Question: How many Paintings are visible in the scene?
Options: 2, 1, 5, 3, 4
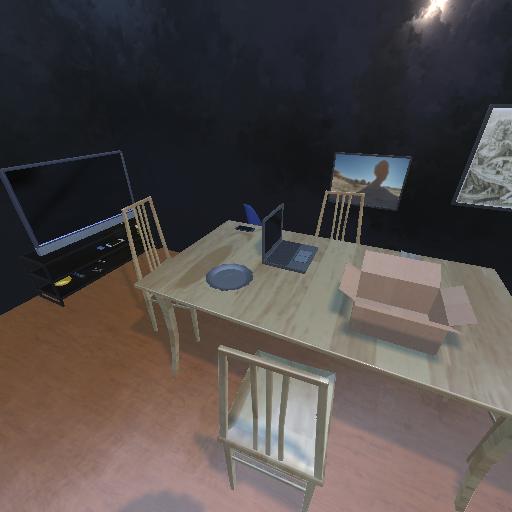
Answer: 2